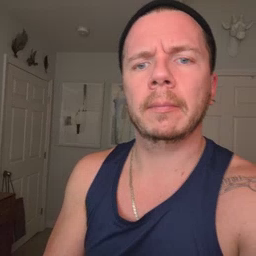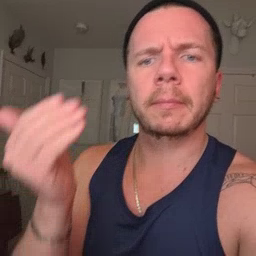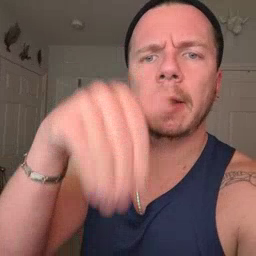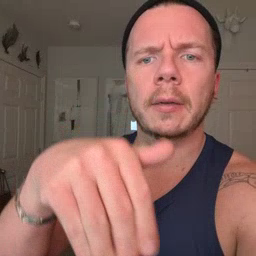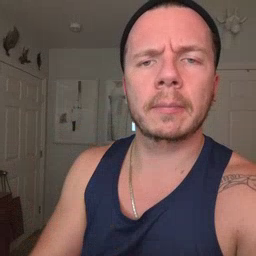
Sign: night